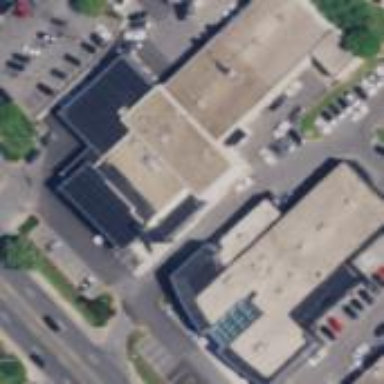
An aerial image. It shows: Building that houses car shop.